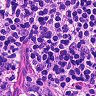
Metastatic tissue present: no